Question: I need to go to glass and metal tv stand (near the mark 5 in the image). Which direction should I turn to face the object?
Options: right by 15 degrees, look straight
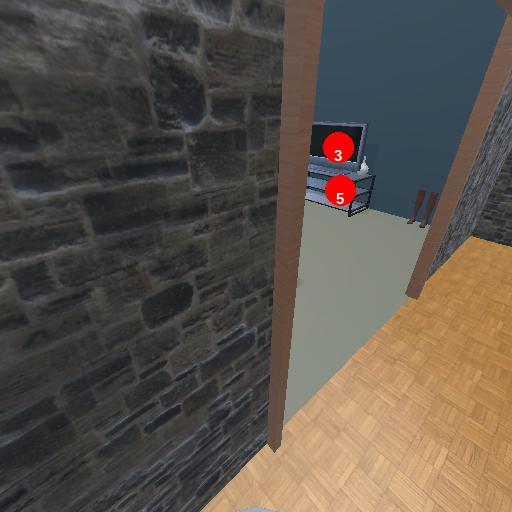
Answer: right by 15 degrees